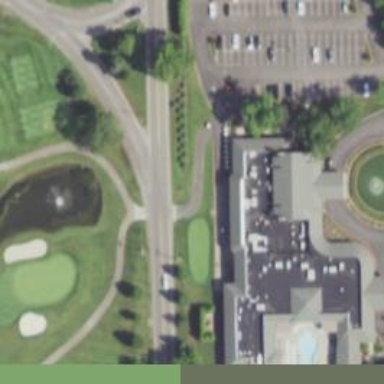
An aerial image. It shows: Event venue building.